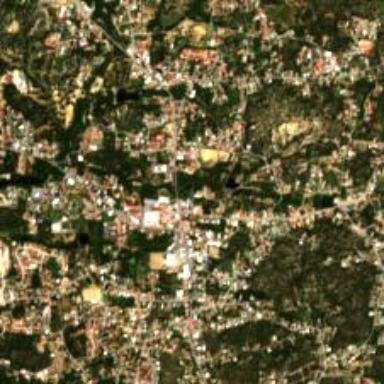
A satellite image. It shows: Town.